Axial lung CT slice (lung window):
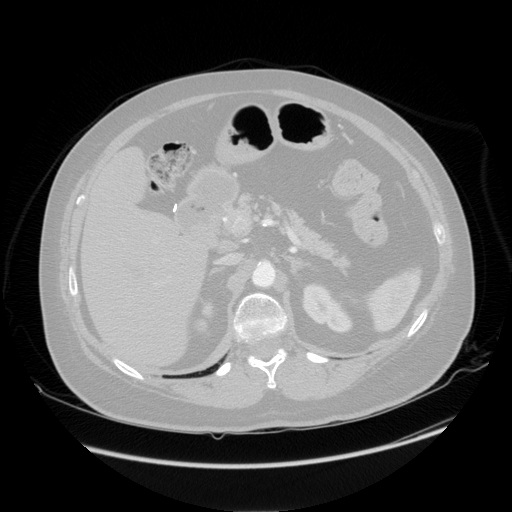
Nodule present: no